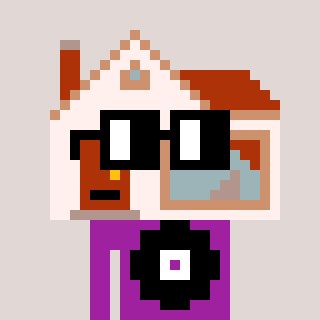
a pixel art character with square black glasses, a house-shaped head and a magenta-colored body on a warm background